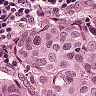
Metastatic tissue present: yes